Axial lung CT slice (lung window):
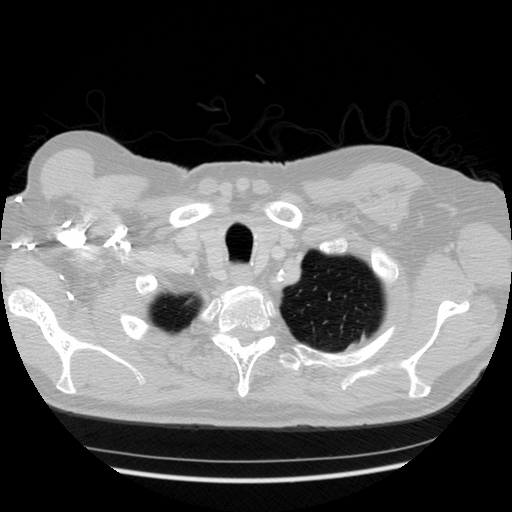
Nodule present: no